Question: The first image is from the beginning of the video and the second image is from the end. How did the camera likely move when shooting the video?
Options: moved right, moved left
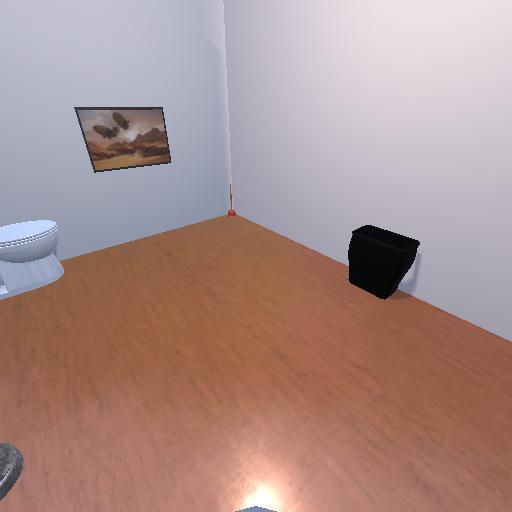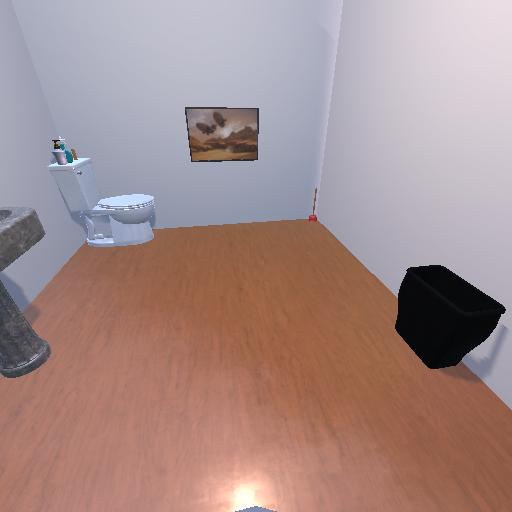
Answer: moved right